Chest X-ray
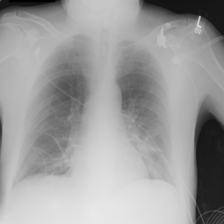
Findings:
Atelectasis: negative
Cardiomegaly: negative
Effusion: negative
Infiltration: negative
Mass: negative
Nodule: negative
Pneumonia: negative
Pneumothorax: negative
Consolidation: negative
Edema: negative
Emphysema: negative
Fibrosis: negative
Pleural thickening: negative
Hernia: negative